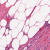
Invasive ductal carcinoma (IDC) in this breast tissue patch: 1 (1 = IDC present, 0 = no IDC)